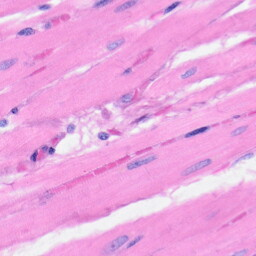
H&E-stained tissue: Heart